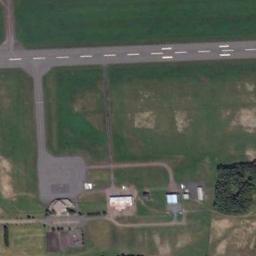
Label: airport